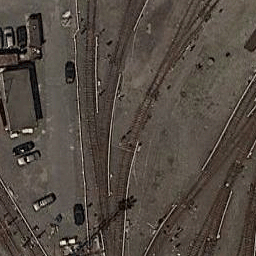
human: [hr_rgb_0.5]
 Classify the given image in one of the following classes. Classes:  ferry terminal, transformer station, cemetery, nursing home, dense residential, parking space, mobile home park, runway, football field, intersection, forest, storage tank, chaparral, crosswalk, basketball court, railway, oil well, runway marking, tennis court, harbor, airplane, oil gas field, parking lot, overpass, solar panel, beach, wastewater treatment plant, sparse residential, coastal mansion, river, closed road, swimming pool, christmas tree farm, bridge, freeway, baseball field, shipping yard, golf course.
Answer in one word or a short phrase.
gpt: railway